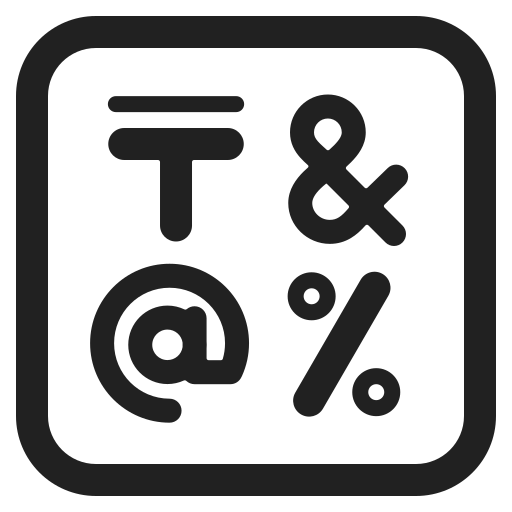
input symbols high contrast